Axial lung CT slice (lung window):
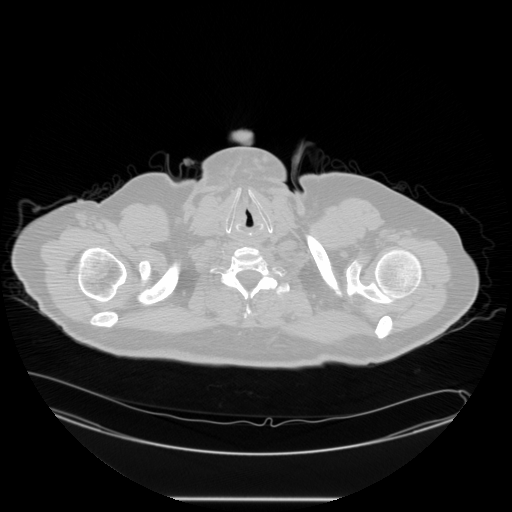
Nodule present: no